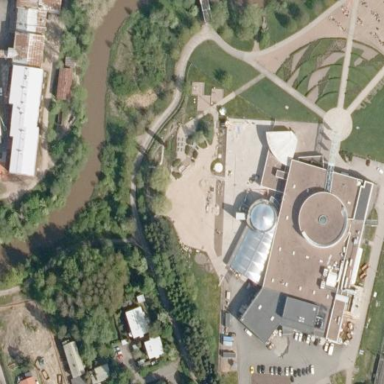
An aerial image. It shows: Museum housed in building.